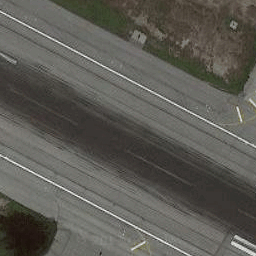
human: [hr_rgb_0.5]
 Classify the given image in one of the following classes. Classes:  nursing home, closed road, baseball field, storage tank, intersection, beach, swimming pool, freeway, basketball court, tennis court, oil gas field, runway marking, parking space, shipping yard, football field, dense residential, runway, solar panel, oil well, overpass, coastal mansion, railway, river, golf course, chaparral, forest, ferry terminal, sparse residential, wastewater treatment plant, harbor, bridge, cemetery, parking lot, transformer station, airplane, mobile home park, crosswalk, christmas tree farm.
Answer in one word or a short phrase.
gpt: runway